Question: I am installing Sitecore 8.1 with SIM and get several Javascript errors coming from ajax request returning HTTP 500 errors when open my launchpad. Looking in the developers tools shows the message:
<URL>
<URL>
'''
"An error occurred when trying to create a controller of type 'AnalyticsDataController'. Make sure that the controller has a parameterless public constructor."
"at System.Web.Http.Dispatcher.DefaultHttpControllerActivator.Create(HttpRequestMessage request, HttpControllerDescriptor controllerDescriptor, Type controllerType) at System.Web.Http.Controllers.HttpControllerDescriptor.CreateController(HttpRequestMessage request) at System.Web.Http.Dispatcher.HttpControllerDispatcher.<SendAsync>d__1.MoveNext()"
'''
That results to several icons missing from Launchpad, for example FXM.

When I do installation from *.exe file from SDN I am getting the same result.
Is there any way to fix that, or that's Sitecore bug?
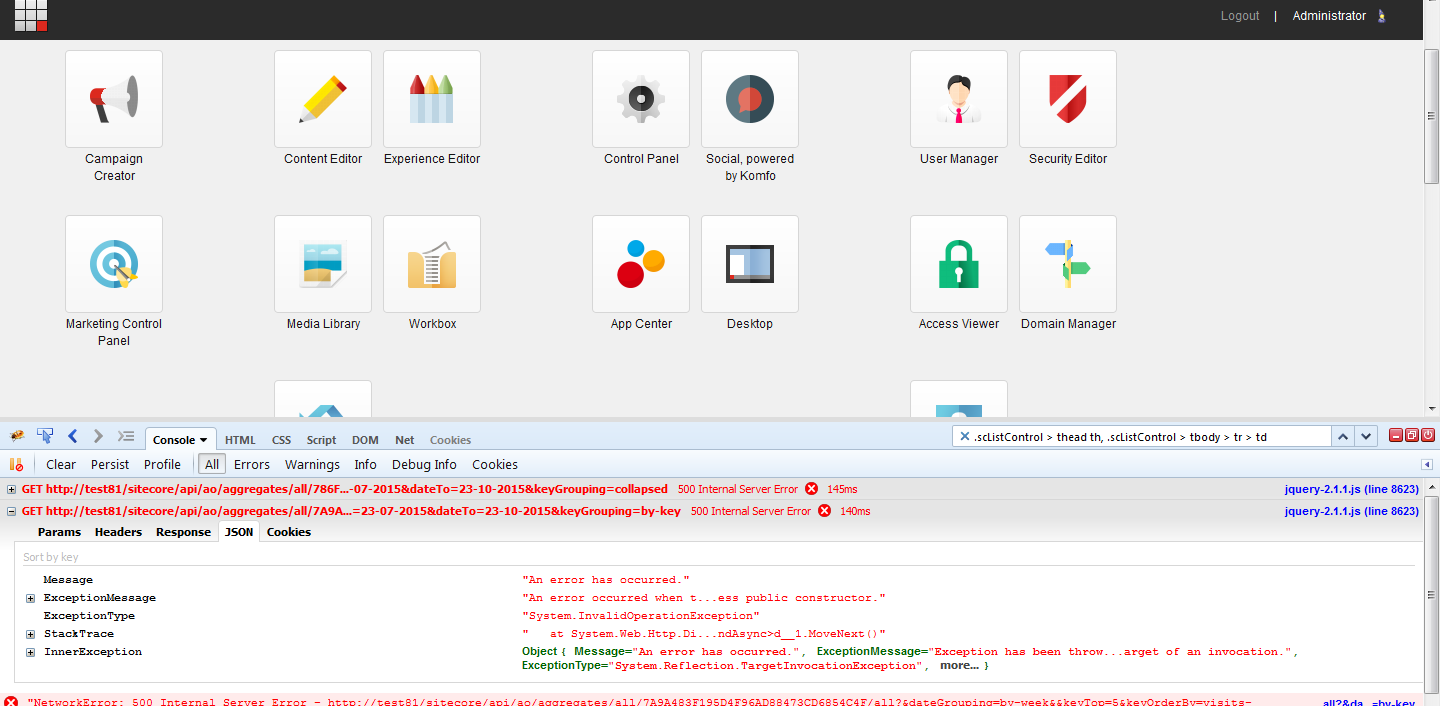
Answer: I assume, the reason for you missing FXM and other icons is because of installing Sitecore with your old license file. The page on SDN says:
That means <URL>
I have experience the same behaviour as well on multiple machines.
Without having correct license file you Sitecore instance turns into CMS-only mode (link).
But in any case, returning 500 (internal server) errors in console, is correct way of doing things . That happens even in case you turn CMS-only mode in 'Sitecore.xDB.config' file; so I think that is a bug.
Hope that answers your question!